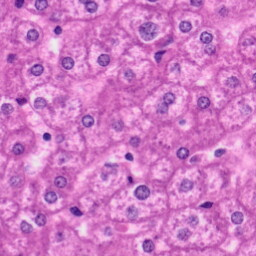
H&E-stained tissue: Liver